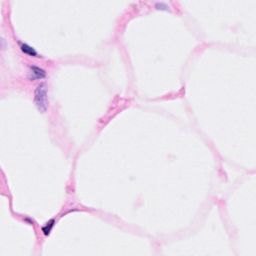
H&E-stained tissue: Breast